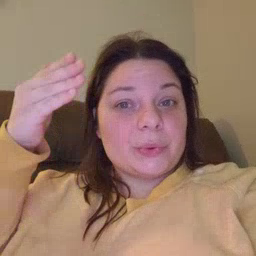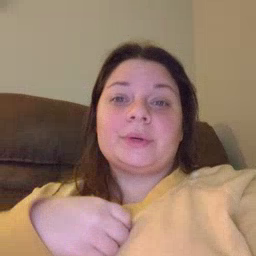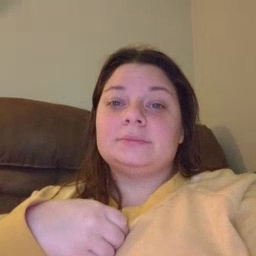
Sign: glasswindow